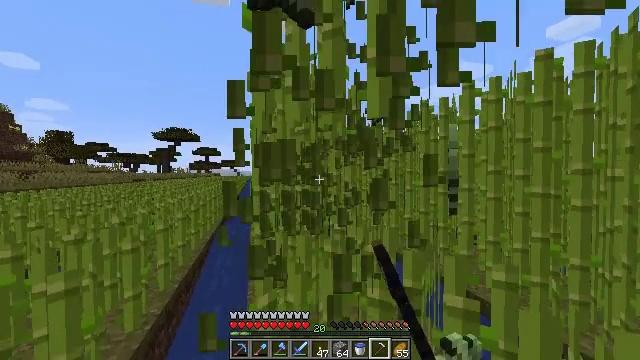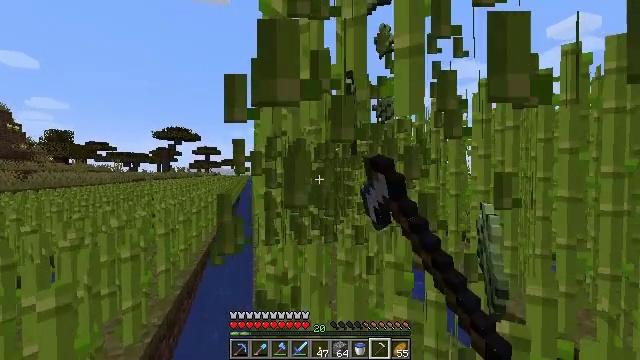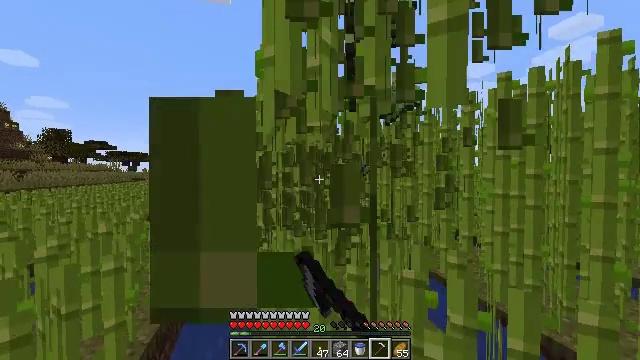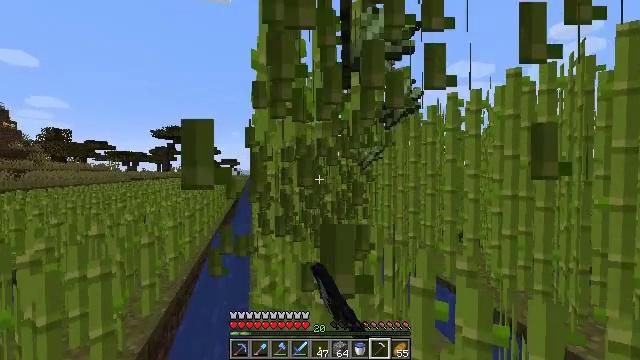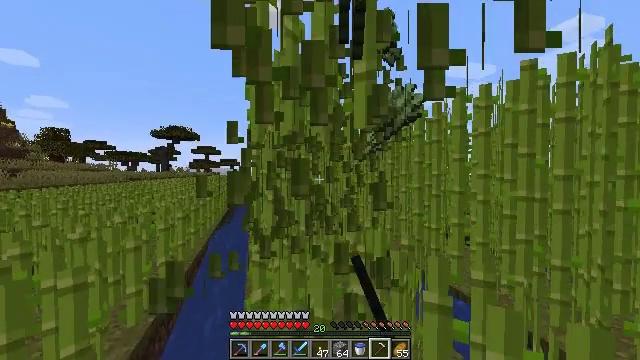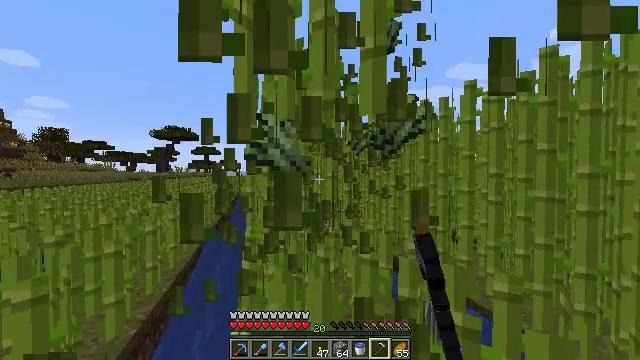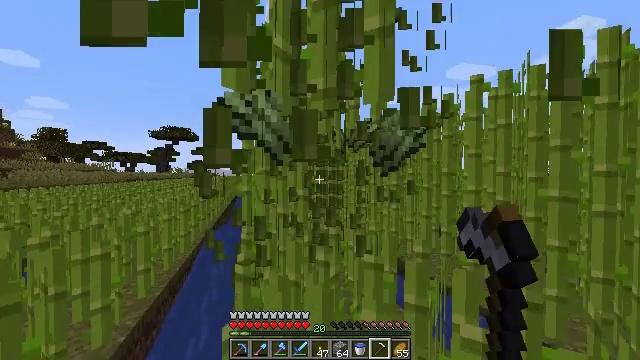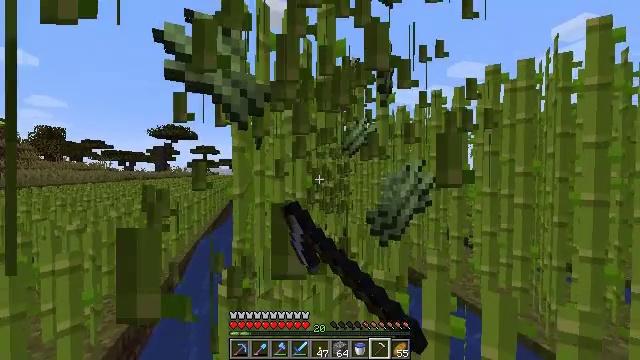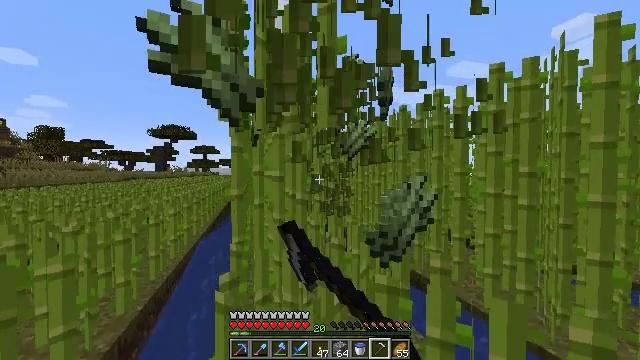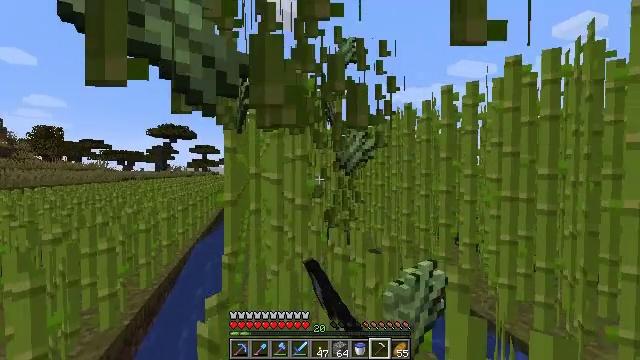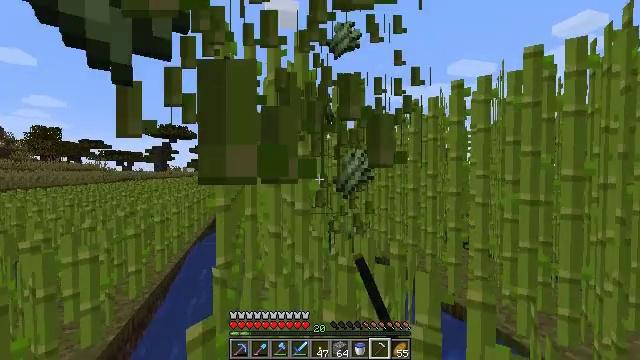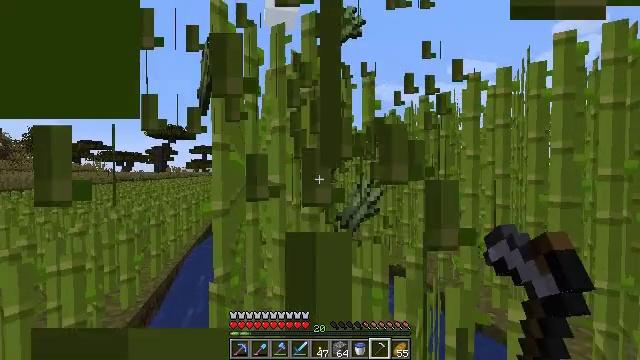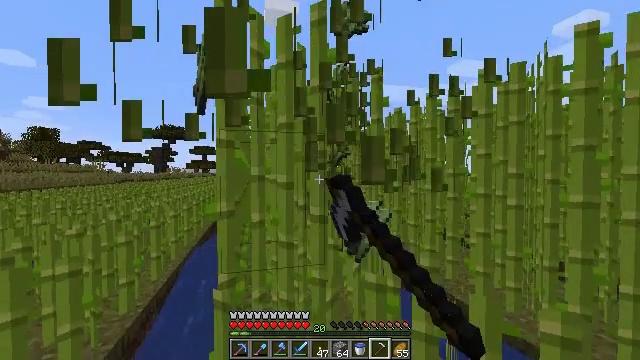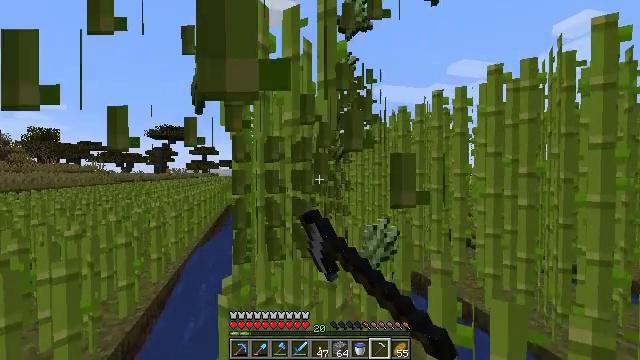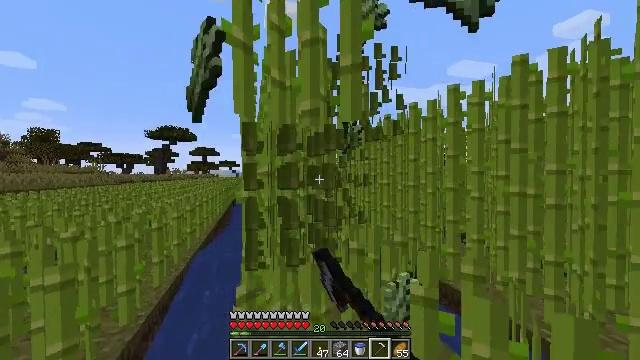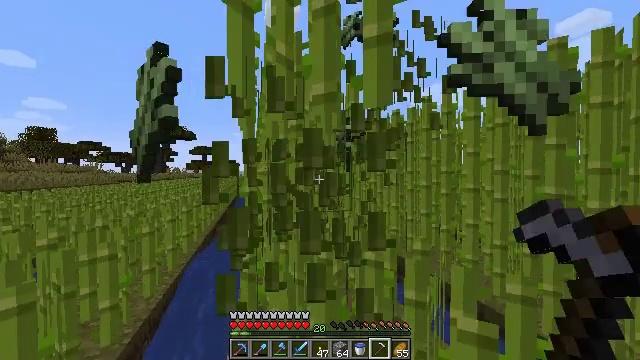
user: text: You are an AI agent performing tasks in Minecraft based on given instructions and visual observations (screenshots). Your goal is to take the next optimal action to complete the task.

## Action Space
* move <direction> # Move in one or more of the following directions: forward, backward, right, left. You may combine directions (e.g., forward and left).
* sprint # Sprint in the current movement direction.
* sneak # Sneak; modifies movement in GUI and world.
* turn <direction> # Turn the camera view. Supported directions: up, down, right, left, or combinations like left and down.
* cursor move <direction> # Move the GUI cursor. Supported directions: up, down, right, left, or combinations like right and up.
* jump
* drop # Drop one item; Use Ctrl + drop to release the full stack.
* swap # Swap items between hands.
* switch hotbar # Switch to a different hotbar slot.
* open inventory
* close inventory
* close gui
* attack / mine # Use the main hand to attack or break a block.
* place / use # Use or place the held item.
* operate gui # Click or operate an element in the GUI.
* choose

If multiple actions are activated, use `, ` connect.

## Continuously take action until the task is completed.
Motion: motion action
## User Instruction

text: Cut down the sugar cane stalks.
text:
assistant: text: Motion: move forward, attack / mine
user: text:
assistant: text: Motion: move forward, attack / mine
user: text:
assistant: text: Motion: move forward, attack / mine
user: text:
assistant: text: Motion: move forward, attack / mine
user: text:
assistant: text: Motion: move forward, attack / mine
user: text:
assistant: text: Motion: move forward, attack / mine
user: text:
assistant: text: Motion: move forward, attack / mine
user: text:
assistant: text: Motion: move forward, attack / mine
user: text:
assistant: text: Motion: move forward, attack / mine
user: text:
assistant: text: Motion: move forward, attack / mine
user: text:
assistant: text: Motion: move forward and move left, attack / mine
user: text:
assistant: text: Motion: move forward and move left, attack / mine
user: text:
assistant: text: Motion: move forward and move left, attack / mine
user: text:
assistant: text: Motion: move forward, attack / mine
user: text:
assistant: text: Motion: move forward, attack / mine
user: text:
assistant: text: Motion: move forward, attack / mine
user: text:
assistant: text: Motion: move forward, attack / mine
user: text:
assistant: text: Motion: move forward and move left, attack / mine
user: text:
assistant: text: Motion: move forward and move left, attack / mine
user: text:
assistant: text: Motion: move forward and move left, attack / mine
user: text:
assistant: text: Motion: move forward, attack / mine
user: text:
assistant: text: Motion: move forward, attack / mine
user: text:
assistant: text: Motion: move forward, attack / mine
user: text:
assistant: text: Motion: move forward, attack / mine
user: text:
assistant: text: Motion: move forward, attack / mine
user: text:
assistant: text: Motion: move forward, attack / mine
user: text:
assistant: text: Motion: move forward, attack / mine
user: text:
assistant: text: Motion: move forward and move left, attack / mine
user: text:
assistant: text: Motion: move forward and move left, attack / mine
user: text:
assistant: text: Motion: move forward and move left, attack / mine